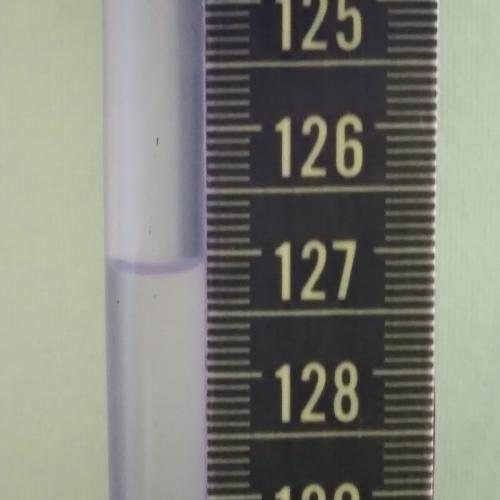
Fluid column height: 127.1 cm